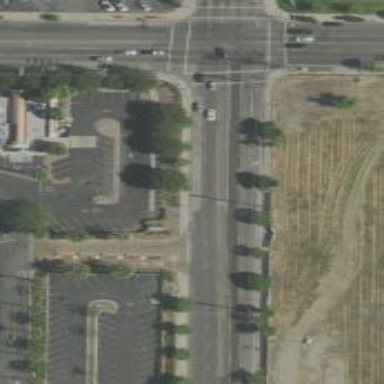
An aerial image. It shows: Secondary road with separate sidewalks.